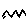
Label: zigzag